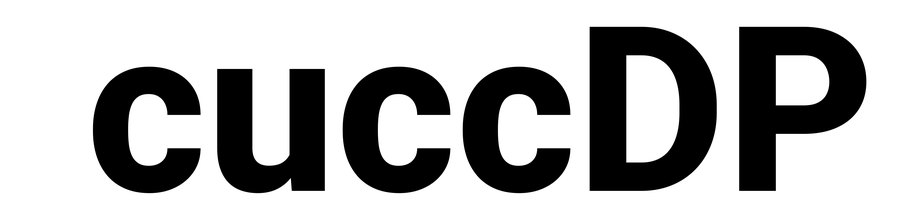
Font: Roboto_ExtraBold